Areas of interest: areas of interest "Tennis Court"
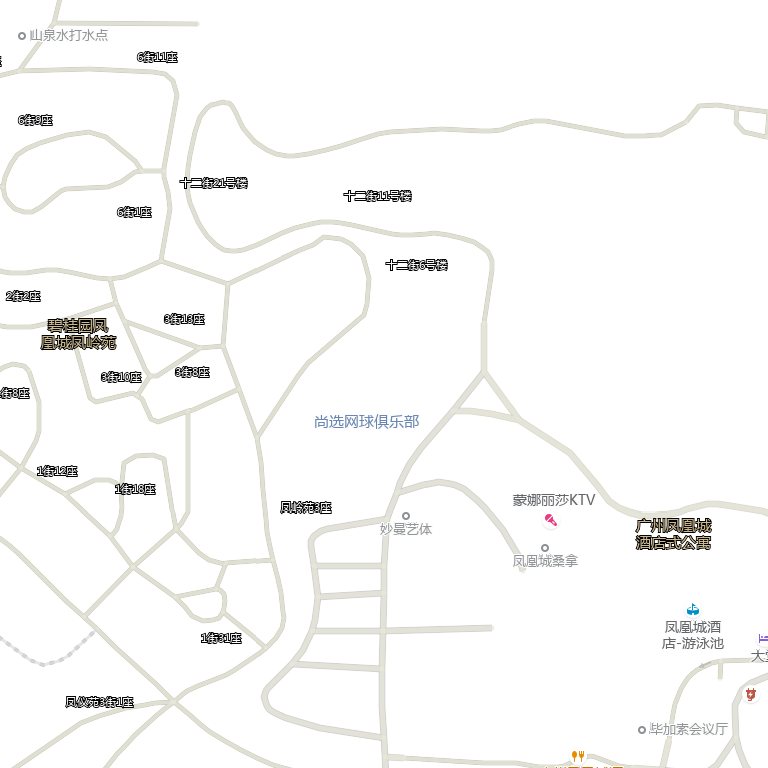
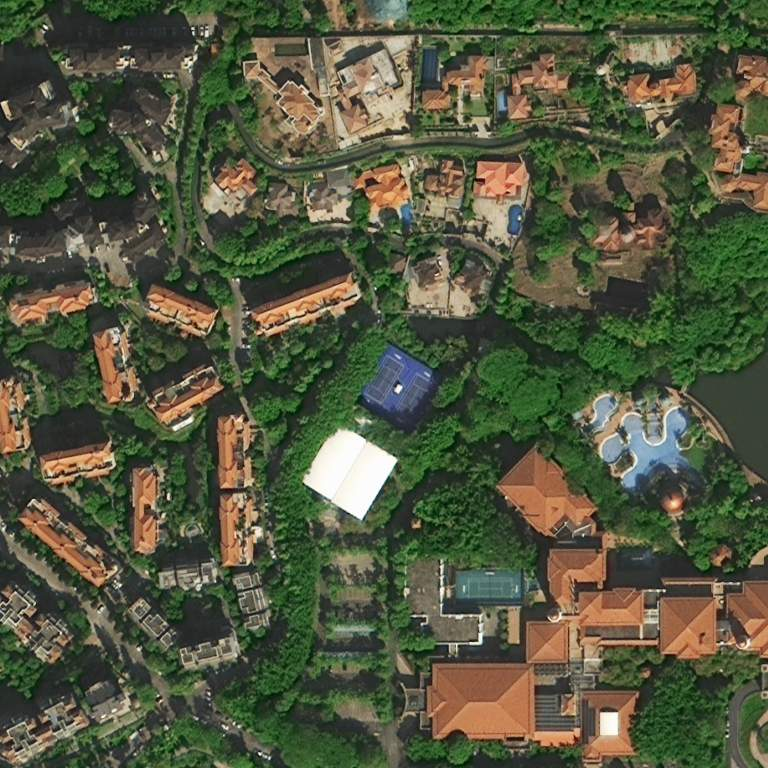